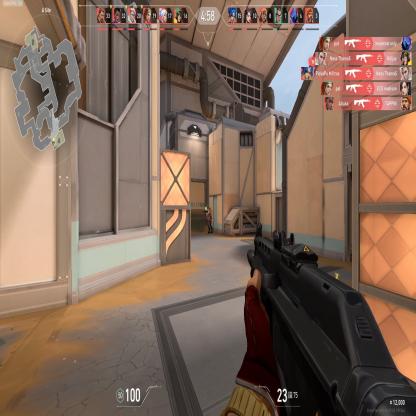
Label: enemy